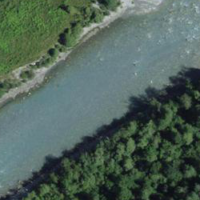
EUNIS habitat code: 15
Species observed at this site:
Tussilago farfara